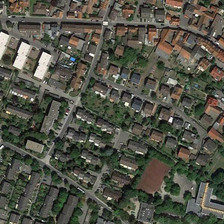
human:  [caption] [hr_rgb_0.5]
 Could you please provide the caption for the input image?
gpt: many buildings and green trees are in a dense residential area .

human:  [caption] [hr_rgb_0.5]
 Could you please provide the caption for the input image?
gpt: many buildings and green trees are in a dense residential area .

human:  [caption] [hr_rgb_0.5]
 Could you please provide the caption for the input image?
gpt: many buildings and green trees are in a dense residential area .

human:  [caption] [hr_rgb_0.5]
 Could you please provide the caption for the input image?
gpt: many buildings and green trees are in a dense residential area .

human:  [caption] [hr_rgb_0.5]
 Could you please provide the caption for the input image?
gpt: many buildings and green trees are in a dense residential area .